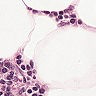
Metastatic tissue present: no